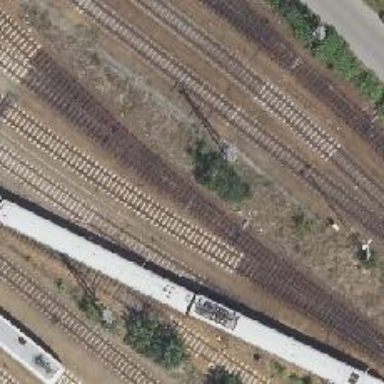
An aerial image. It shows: Rail yard with electrified contact lines for the railway.